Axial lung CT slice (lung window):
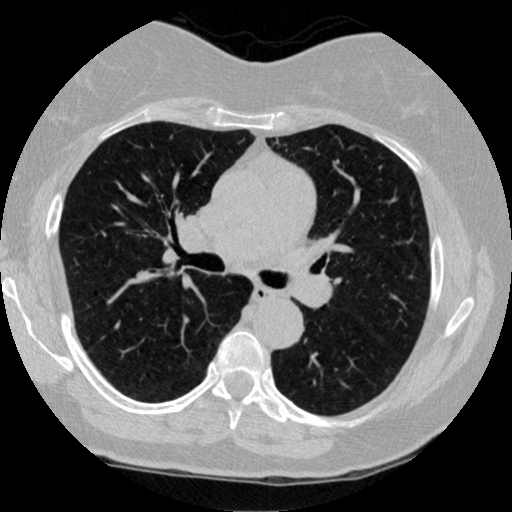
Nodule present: no